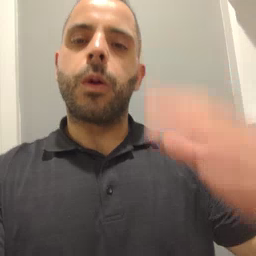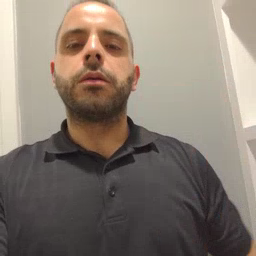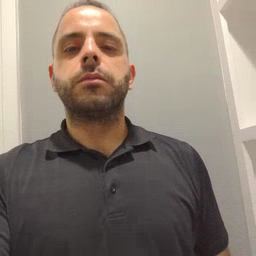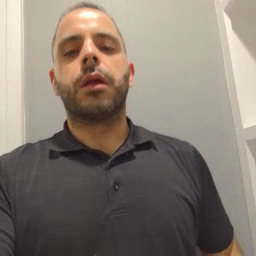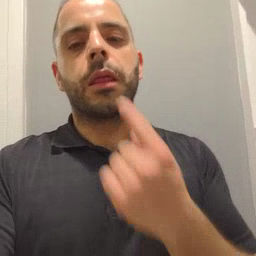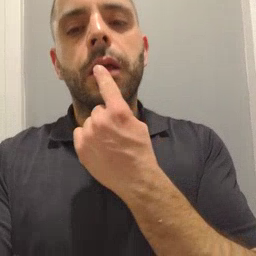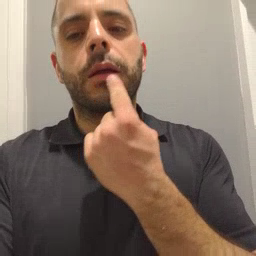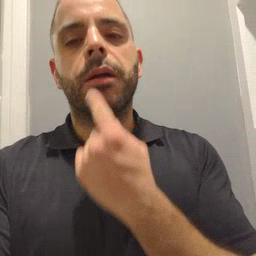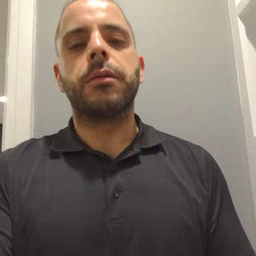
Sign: lips